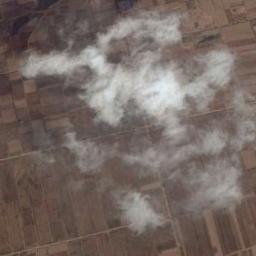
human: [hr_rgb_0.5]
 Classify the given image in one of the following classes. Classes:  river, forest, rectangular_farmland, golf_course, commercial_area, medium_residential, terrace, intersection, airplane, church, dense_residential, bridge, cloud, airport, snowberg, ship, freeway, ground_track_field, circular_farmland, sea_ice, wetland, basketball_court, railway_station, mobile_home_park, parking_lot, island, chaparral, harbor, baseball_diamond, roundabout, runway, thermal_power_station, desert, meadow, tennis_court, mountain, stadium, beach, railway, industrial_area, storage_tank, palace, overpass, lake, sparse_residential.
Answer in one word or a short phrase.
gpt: cloud